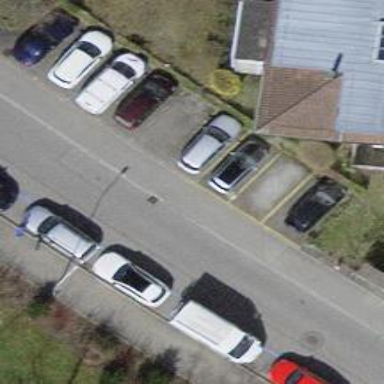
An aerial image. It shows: Asphalt sidewalk along the footway.